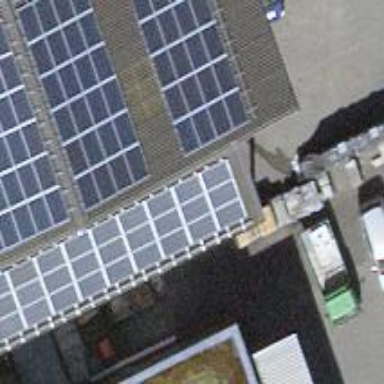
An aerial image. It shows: Solar power generator utilizing photovoltaic technology with solar photovoltaic panels.